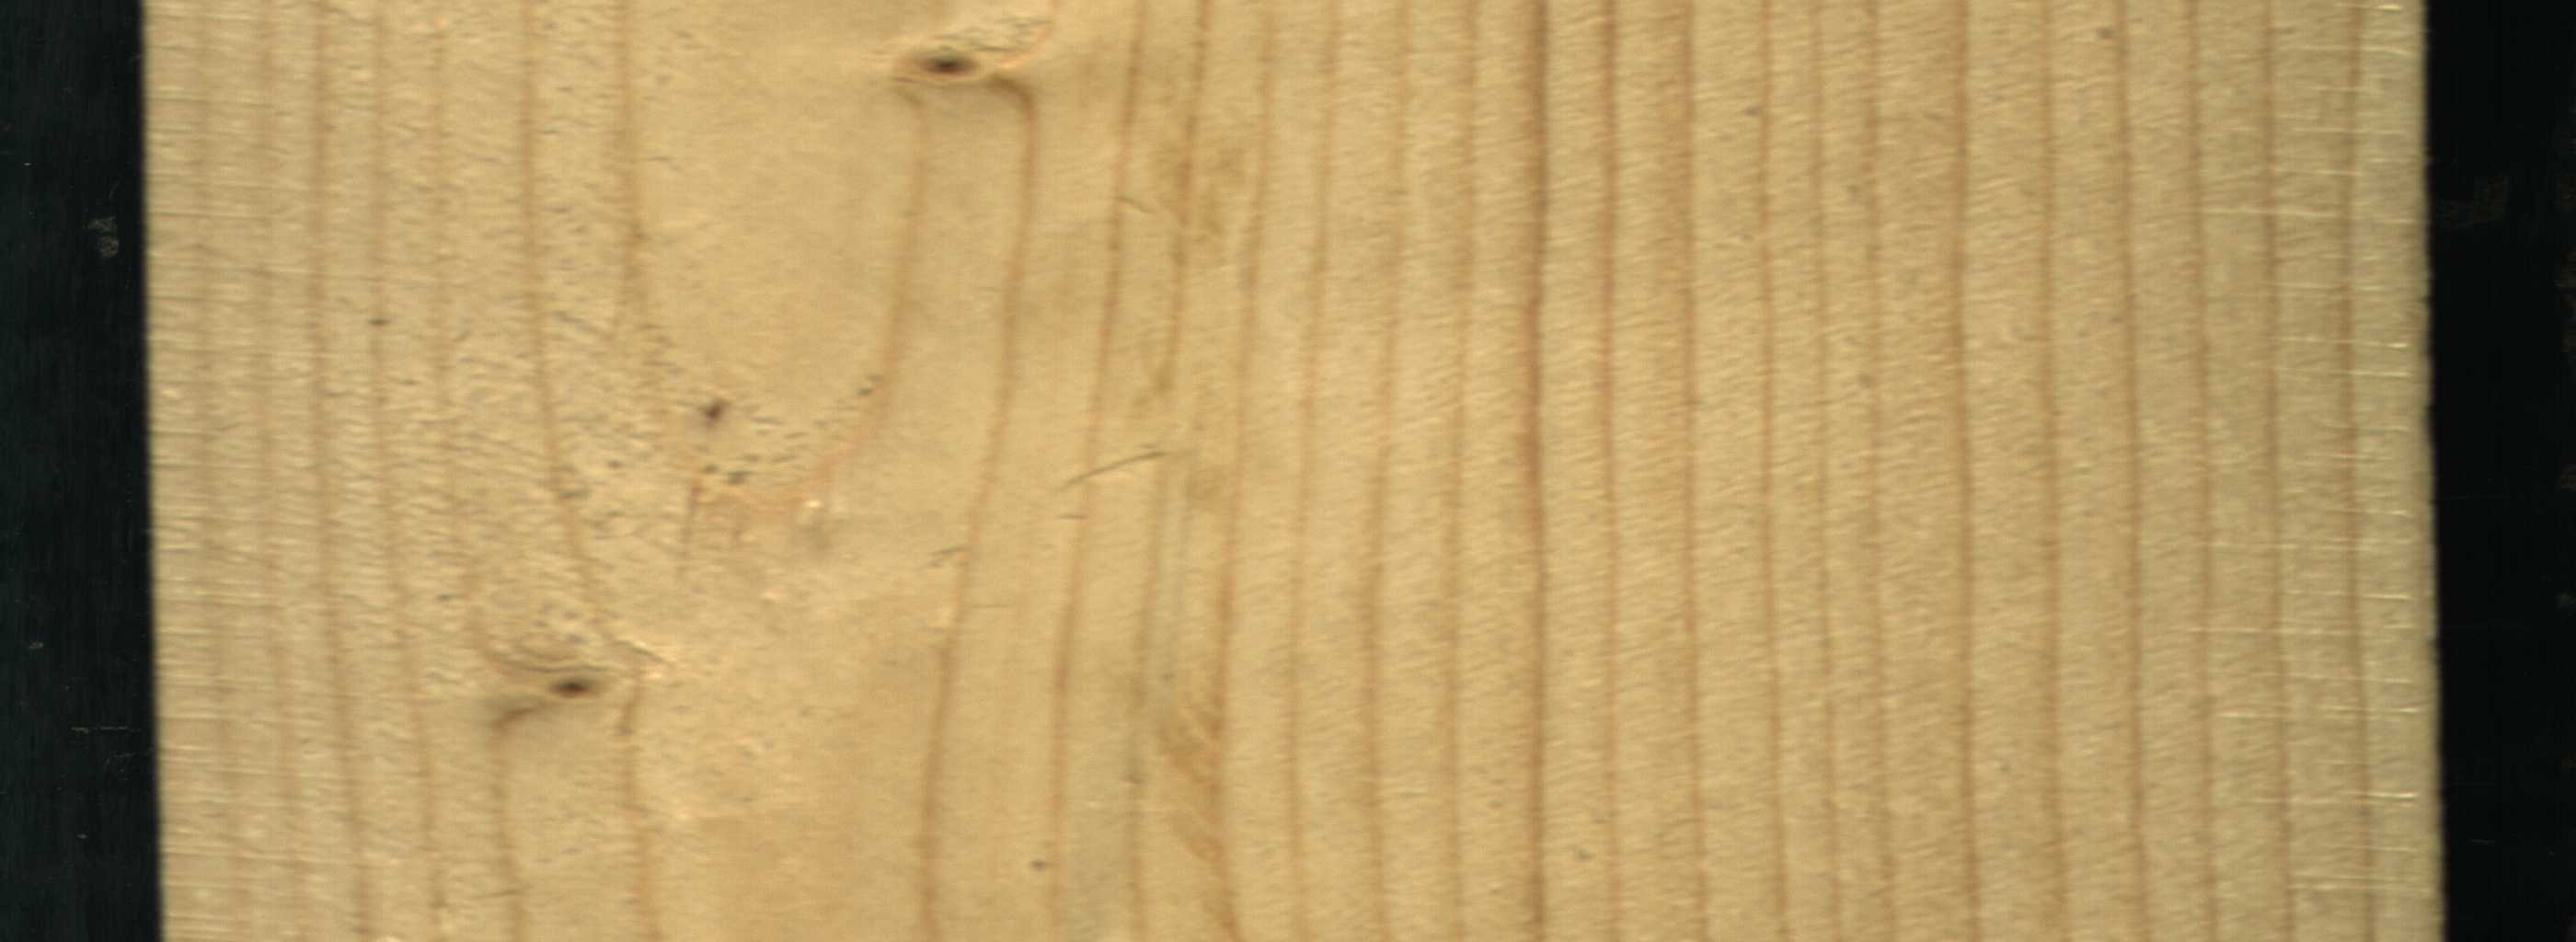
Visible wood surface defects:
Live_Knot
Live_Knot